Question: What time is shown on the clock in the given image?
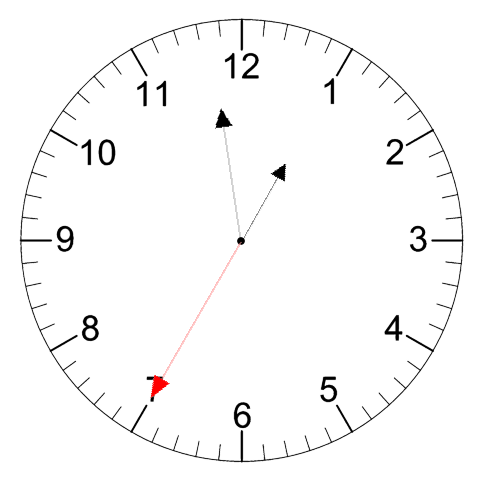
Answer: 12:58:35